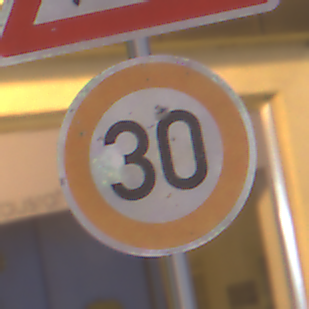
Verkehrszeichen: Geschwindigkeit30
Zusatzzeichen oben: Arbeitsstelle
Umgebung: Outdoor, Urban
Tageszeit: Night
Wetter: Overcast
Licht: Artificial
Jahreszeit: Winter
Kontrast: MediumContrast